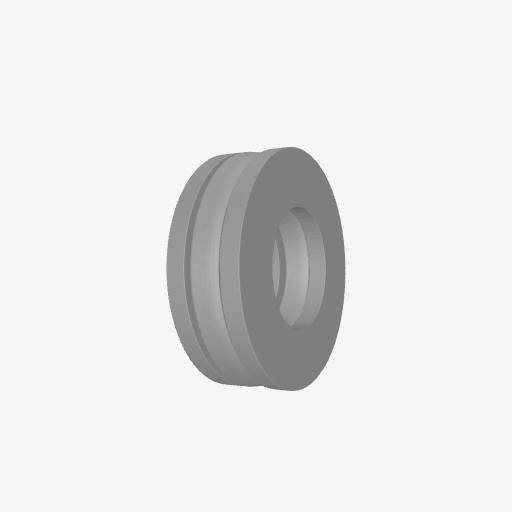
Part: ThrustBearing8ID